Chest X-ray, PA view. Patient: 45 years old, sex M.
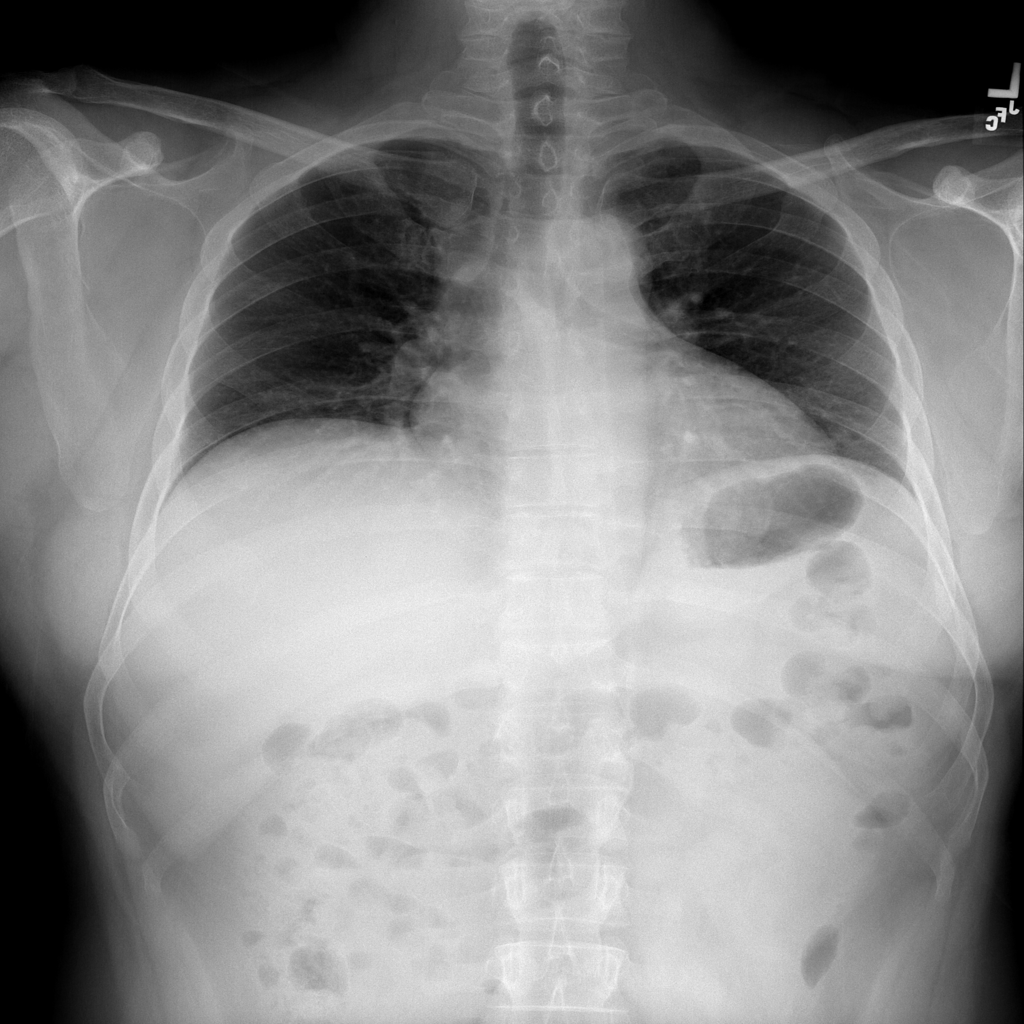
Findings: No Finding